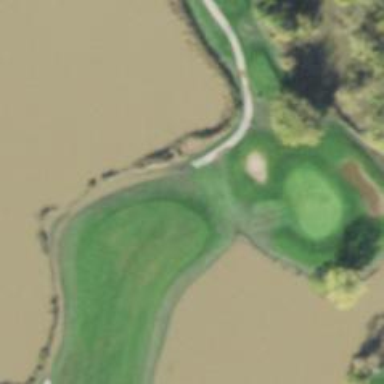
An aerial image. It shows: Grassy area designated as golf fairway.